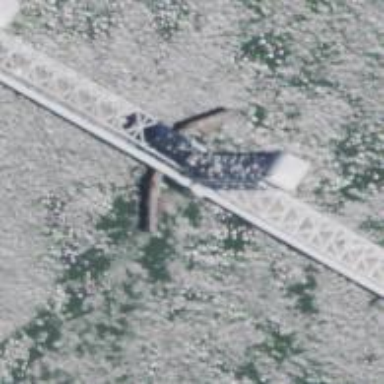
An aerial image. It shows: Bridge supported by lift piers.